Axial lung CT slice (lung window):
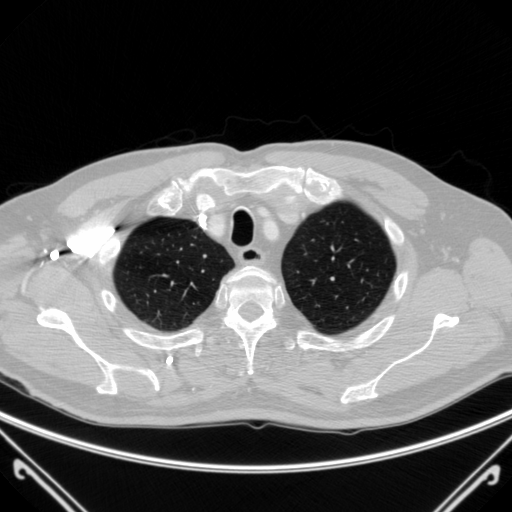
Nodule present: no